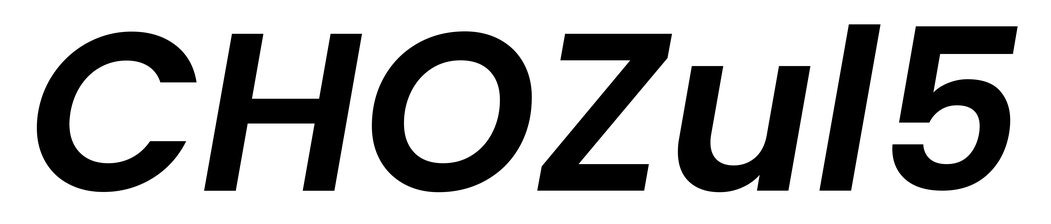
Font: Poppins-SemiBoldItalic